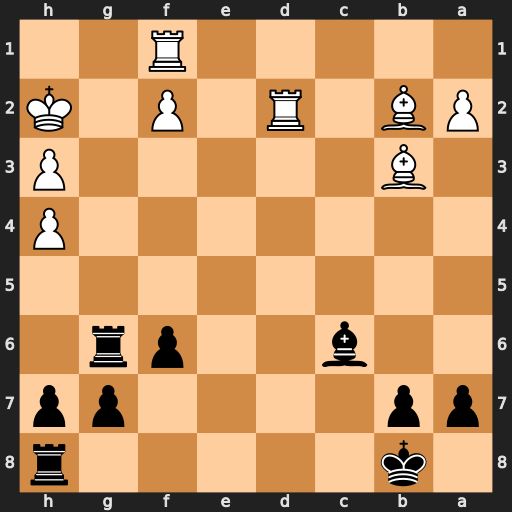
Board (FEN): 1k5r/pp4pp/2b2pr1/8/7P/1B5P/PB1R1P1K/5R2
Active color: b
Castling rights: -
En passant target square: -
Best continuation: Rg2+ Kh1 Rxf2+ Kg1 Rxd2